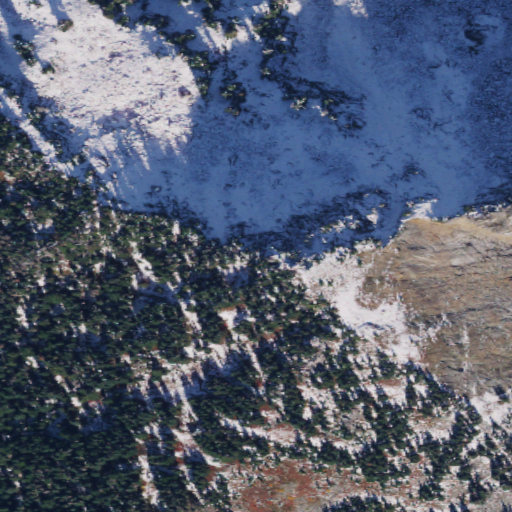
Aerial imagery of mountain in Washington named Razorback Mountain containing evergreen forest, barren land, shrub, and grassland